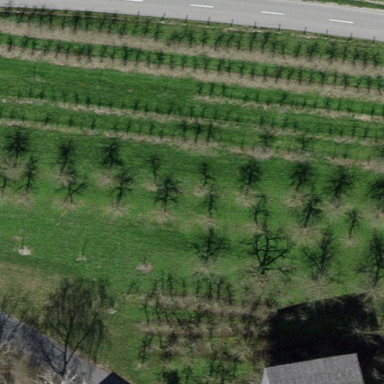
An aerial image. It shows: Orchard.